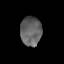
Tissue: prostate
Cell type: Epithelial cells
Senescence score: 0.3469
Nuclear area (px): 600
Mean DAPI intensity: 99.465